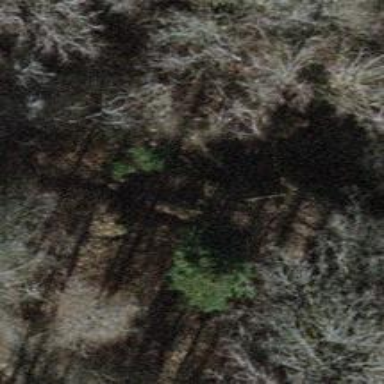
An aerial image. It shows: Path on the ground.